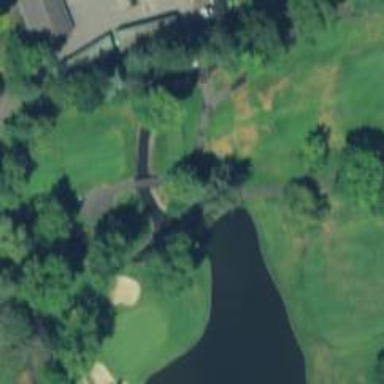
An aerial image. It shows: Service road used as golf cart path.